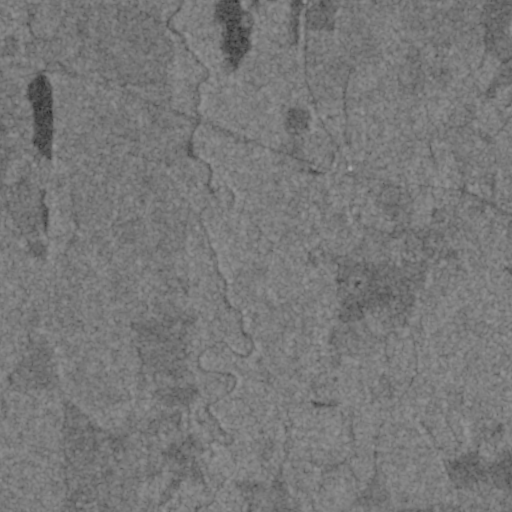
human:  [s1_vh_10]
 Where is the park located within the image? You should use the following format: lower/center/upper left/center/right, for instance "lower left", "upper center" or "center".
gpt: The park is located in the center left of the image.
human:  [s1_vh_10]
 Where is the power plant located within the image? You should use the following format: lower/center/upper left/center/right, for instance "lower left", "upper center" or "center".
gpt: There is no power plant in the image.

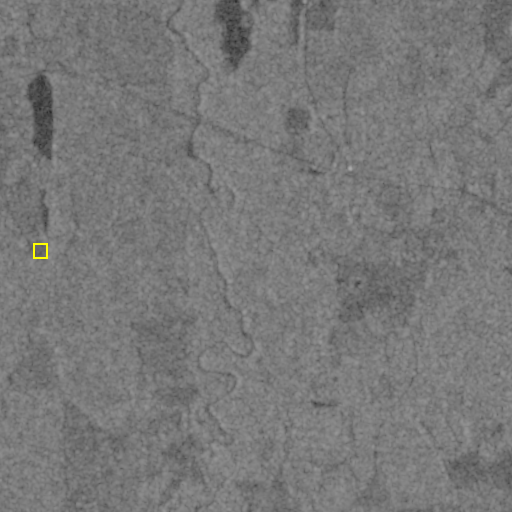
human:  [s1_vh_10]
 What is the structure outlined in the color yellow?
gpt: The structure outlined in yellow is a park.
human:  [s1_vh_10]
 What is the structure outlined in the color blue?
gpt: There is no blue outline.